Question: I'm trying to use Angular filter to display only sorted tags by category
Example of a 'object' in 'array':
'''
{
term: term,
id: id,
category: category
}
'''
'''
<li ng-repeat="(k, m) in tags | filter: filterTags | orderBy:predicate:reverse"
ng-class="{'selected': m.selected}"
ng-click="selectTag(m)">
<div class="tag">{{m.term}}</div>
</li>
'''

'''
<div class="category-selection">
<ul>
<li>
<input type="radio" ng-model="catSort" name="brand" value="brand">
Brand
</li>
<li>
<input type="radio" ng-model="catSort" name="client" value="client">
Client
</li>
'''
'''
// Detect category sort
// Then apply the value to the filter function:
$scope.$watch('catSort', function(value) {
console.log(value);
tagsPanel = ScopeFactory.getScope('tagsPanel');
tagsPanel.filterTags(value);
});
'''
'''
.filter('filterTags', function() {
return function(tags, category) {
return tags;
};
});
'''
Here is where I capture the new category, how would I send the value into the filter above?
'''
$scope.$watch('catSort', function(value) {
console.log(value);
});
'''
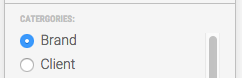
Answer: If I got it right. You want to filter your tag object array by category.
You can call a scope method and return true if it matches the currently selected category. The parameter for this method will be a 'tag' object of your ng-repeat. So you can do a check like 'return tag.category == $scope.catSort;'
Please have a look at the demo below and here at <URL>.
(I've took sport categories just to have some dummy data.)
'''
angular.module('myApp', [])
.controller('mainCtrl', function ($scope) {
$scope.catSort = "football";
$scope.tags = [{
term: 'foot1',
id: 'id',
category: 'football'
}, {
term: 'foot2',
id: 'id2',
category: 'football'
}, {
term: 'base1',
id: 'id',
category: 'baseball'
}, {
term: 'base2',
id: 'id2',
category: 'baseball'
}, ];
$scope.filterTags = function (tag) {
//console.log(tag, $scope.catSort);
return tag.category == $scope.catSort;
};
});
'''
'''
ul {
list-style-type: none;
}
'''
'''
<script src="https://ajax.googleapis.com/ajax/libs/angularjs/1.2.23/angular.min.js"></script>
<div ng-app="myApp" ng-controller="mainCtrl">Filter by category:
<div class="category-selection">
<ul>
<li>
<input type="radio" ng-model="catSort" name="football" value="football" />Football</li>
<li>
<input type="radio" ng-model="catSort" name="baseball" value="baseball" />Baseball</li>
</ul>
</div>Teams:
<ul>
<li ng-repeat="(index, tag) in tags | filter: filterTags" ng-class="{'selected': tag.selected}" ng-click="selectTag(tag)">
<div class="tag">{{tag.term}}</div>
</li>
</ul>
</div>
'''